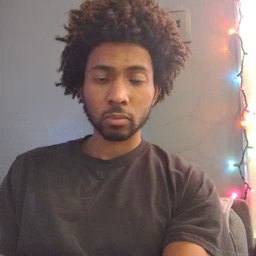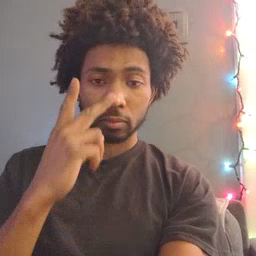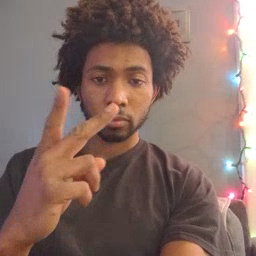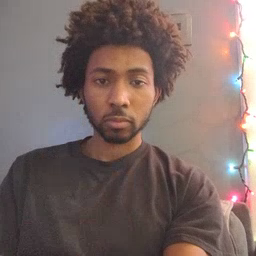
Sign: see